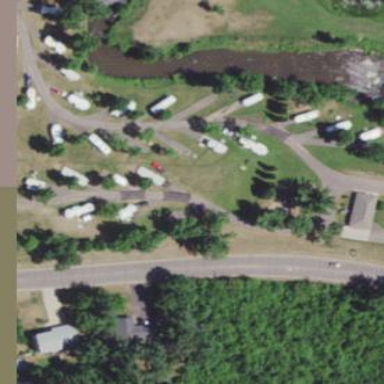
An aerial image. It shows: Campsite for tourism.